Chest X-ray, PA view. Patient: 43 years old, sex F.
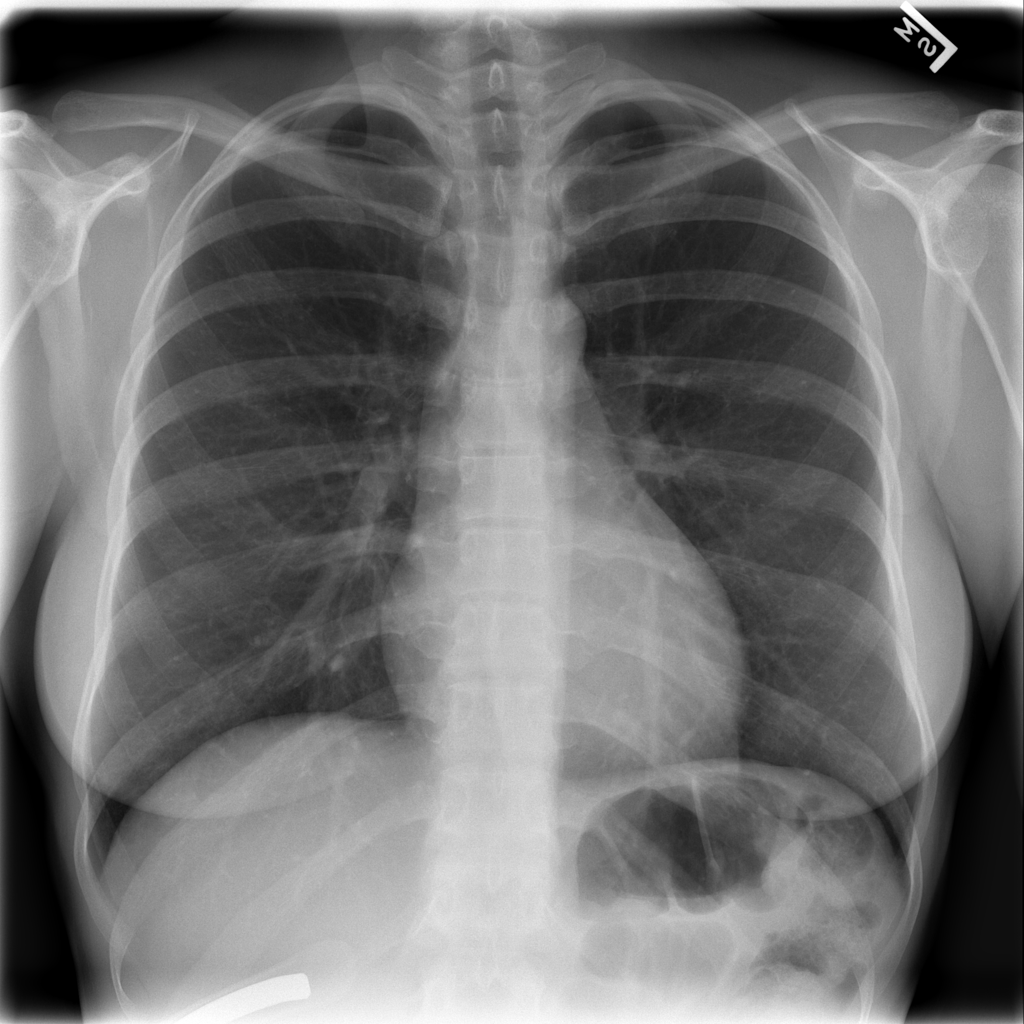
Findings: No Finding